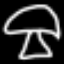
Label: mushroom